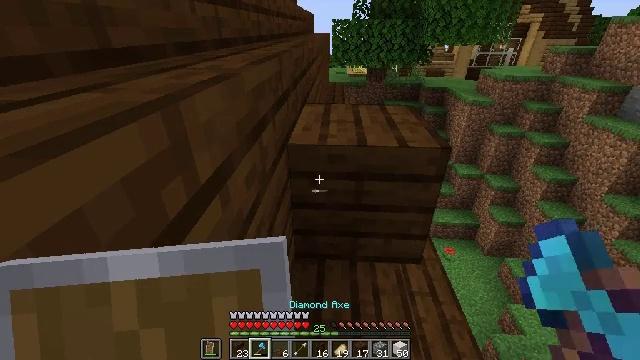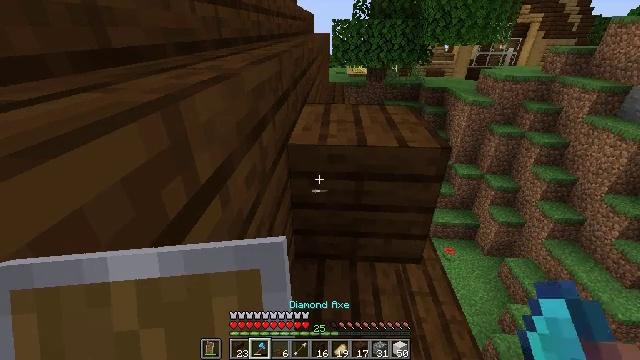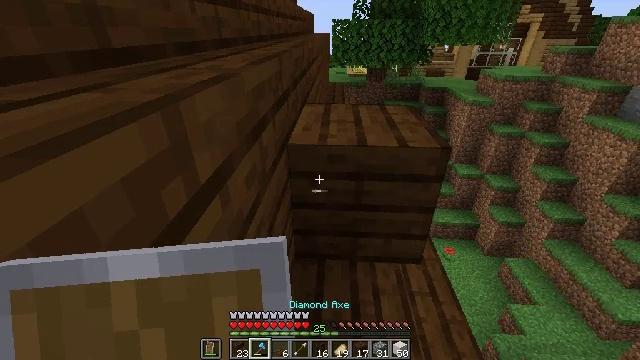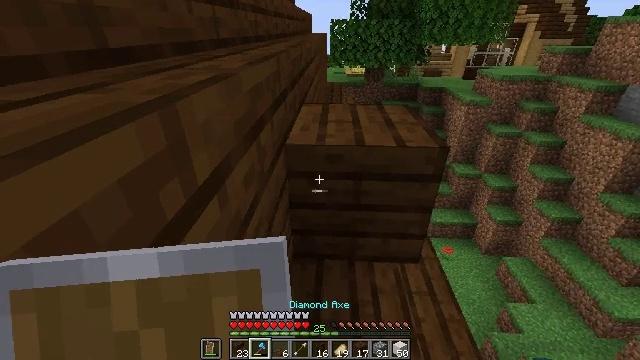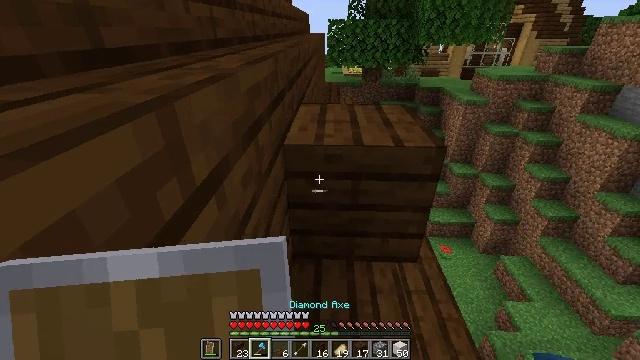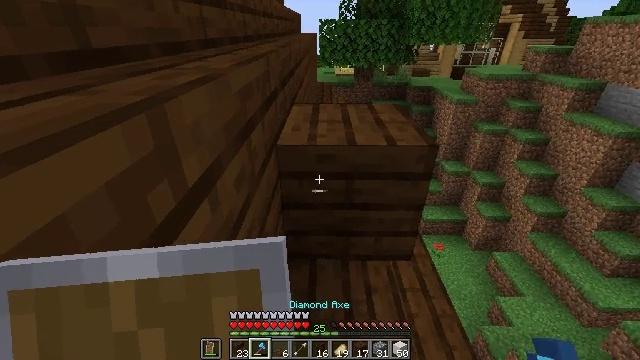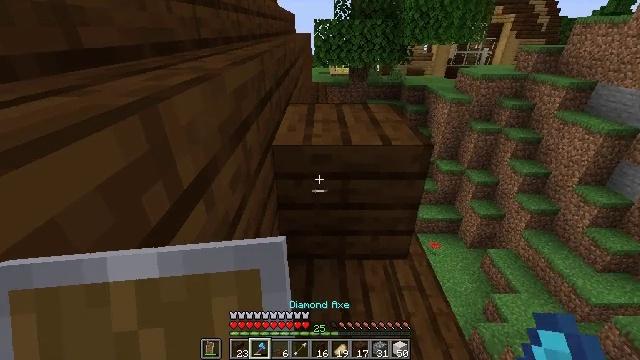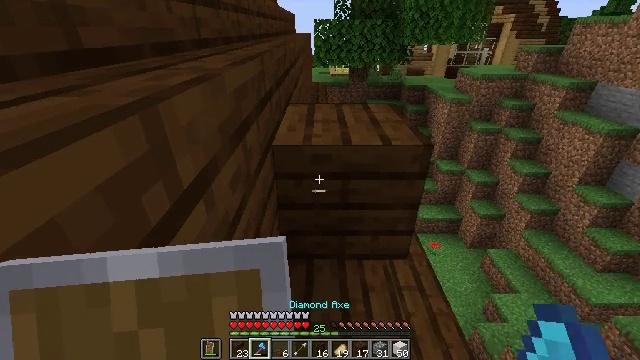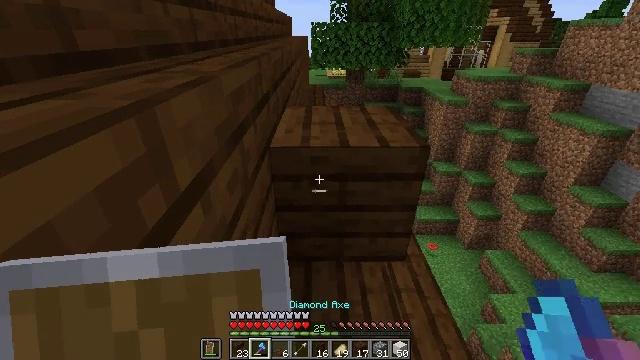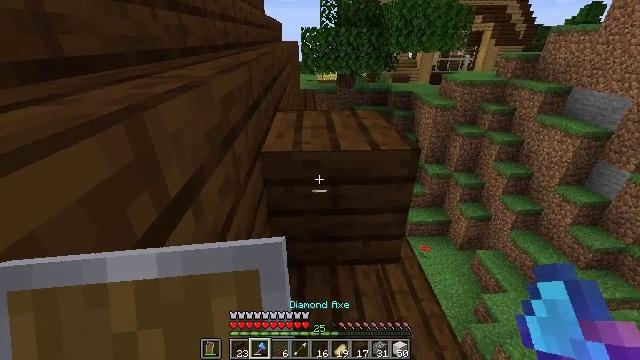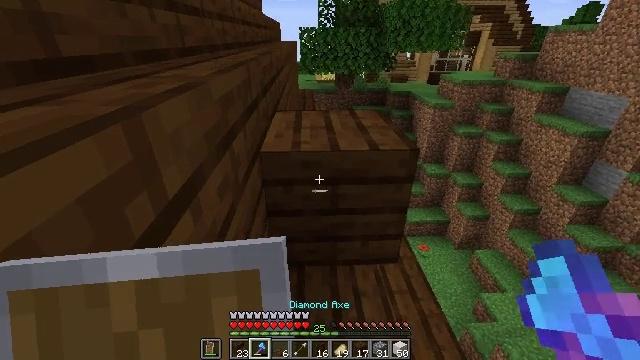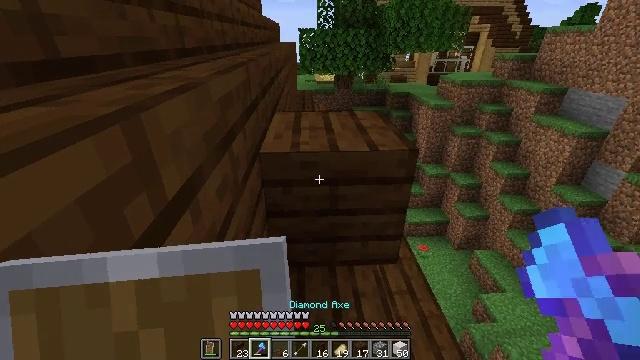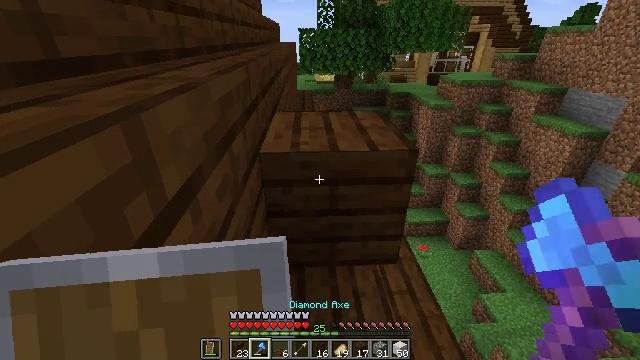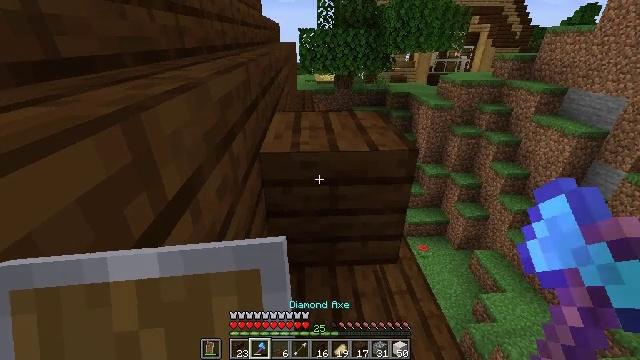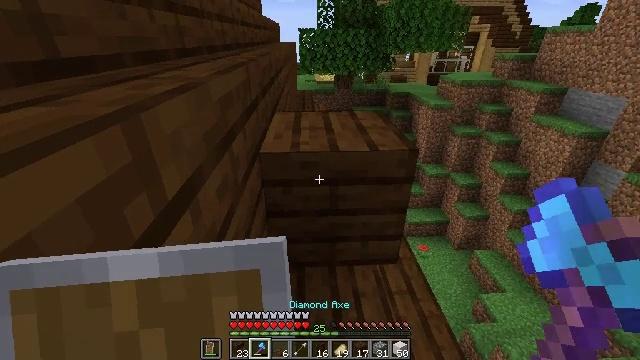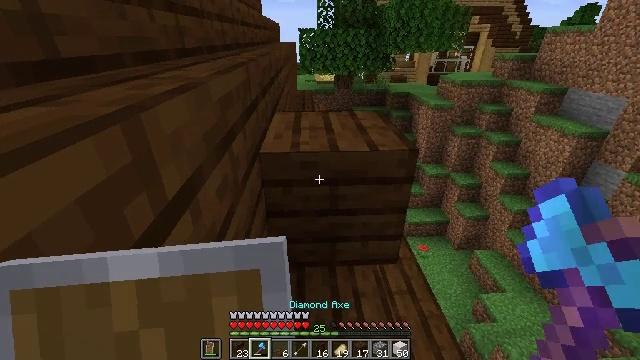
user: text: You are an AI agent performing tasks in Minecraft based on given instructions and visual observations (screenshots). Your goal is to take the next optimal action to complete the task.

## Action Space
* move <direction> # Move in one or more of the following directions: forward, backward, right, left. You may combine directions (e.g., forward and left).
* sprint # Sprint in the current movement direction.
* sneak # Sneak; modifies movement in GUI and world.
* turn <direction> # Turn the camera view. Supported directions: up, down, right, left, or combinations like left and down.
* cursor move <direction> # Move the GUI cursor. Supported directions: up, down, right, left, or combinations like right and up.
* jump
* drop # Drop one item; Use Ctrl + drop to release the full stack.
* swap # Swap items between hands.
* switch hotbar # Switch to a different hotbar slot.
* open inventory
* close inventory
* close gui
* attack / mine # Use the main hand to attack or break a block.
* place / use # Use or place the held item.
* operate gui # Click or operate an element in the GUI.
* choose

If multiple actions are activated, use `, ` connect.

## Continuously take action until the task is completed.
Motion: motion action
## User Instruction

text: Attack the dark oak planks to recycle them.
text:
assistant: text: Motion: attack / mine
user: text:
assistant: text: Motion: attack / mine
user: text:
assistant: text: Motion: attack / mine
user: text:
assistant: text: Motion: attack / mine
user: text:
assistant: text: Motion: turn right, attack / mine
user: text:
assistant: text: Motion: turn right, attack / mine
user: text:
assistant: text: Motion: attack / mine
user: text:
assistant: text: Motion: attack / mine
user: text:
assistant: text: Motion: turn right, attack / mine
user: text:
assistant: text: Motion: attack / mine
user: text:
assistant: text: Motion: attack / mine
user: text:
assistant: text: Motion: attack / mine
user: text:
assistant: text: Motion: attack / mine
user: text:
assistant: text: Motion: attack / mine
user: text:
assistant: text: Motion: attack / mine
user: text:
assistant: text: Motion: attack / mine
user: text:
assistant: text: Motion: move forward, attack / mine
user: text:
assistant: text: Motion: move forward, attack / mine
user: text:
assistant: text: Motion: move forward
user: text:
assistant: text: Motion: move forward, attack / mine
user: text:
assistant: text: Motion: attack / mine
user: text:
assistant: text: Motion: attack / mine
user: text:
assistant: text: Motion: attack / mine
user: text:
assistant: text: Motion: attack / mine
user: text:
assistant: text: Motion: attack / mine
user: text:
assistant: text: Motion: attack / mine
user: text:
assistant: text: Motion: attack / mine
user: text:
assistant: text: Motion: attack / mine
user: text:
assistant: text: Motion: attack / mine